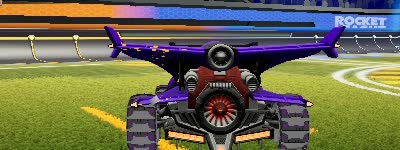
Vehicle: aftershock